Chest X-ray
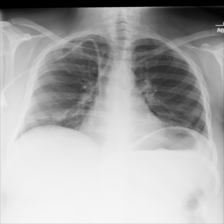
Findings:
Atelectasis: negative
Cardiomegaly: negative
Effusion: negative
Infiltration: negative
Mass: positive
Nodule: negative
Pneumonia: negative
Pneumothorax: negative
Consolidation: negative
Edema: negative
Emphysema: negative
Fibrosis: negative
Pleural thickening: negative
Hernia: negative